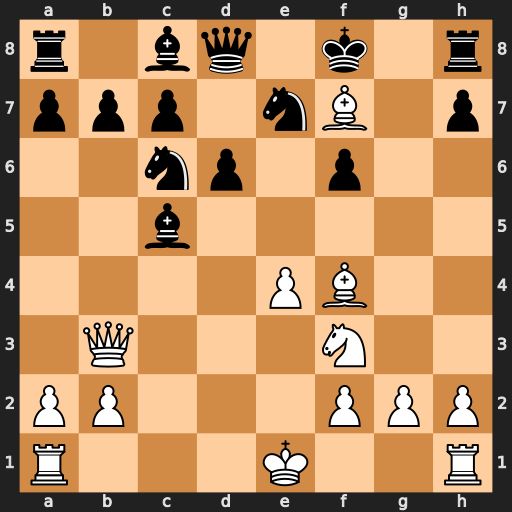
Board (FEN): r1bq1k1r/ppp1nB1p/2np1p2/2b5/4PB2/1Q3N2/PP3PPP/R3K2R
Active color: w
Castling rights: KQ
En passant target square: -
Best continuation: Bh6#